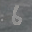
Label: 6